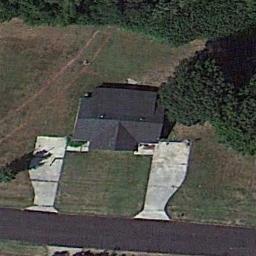
Label: residential